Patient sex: F
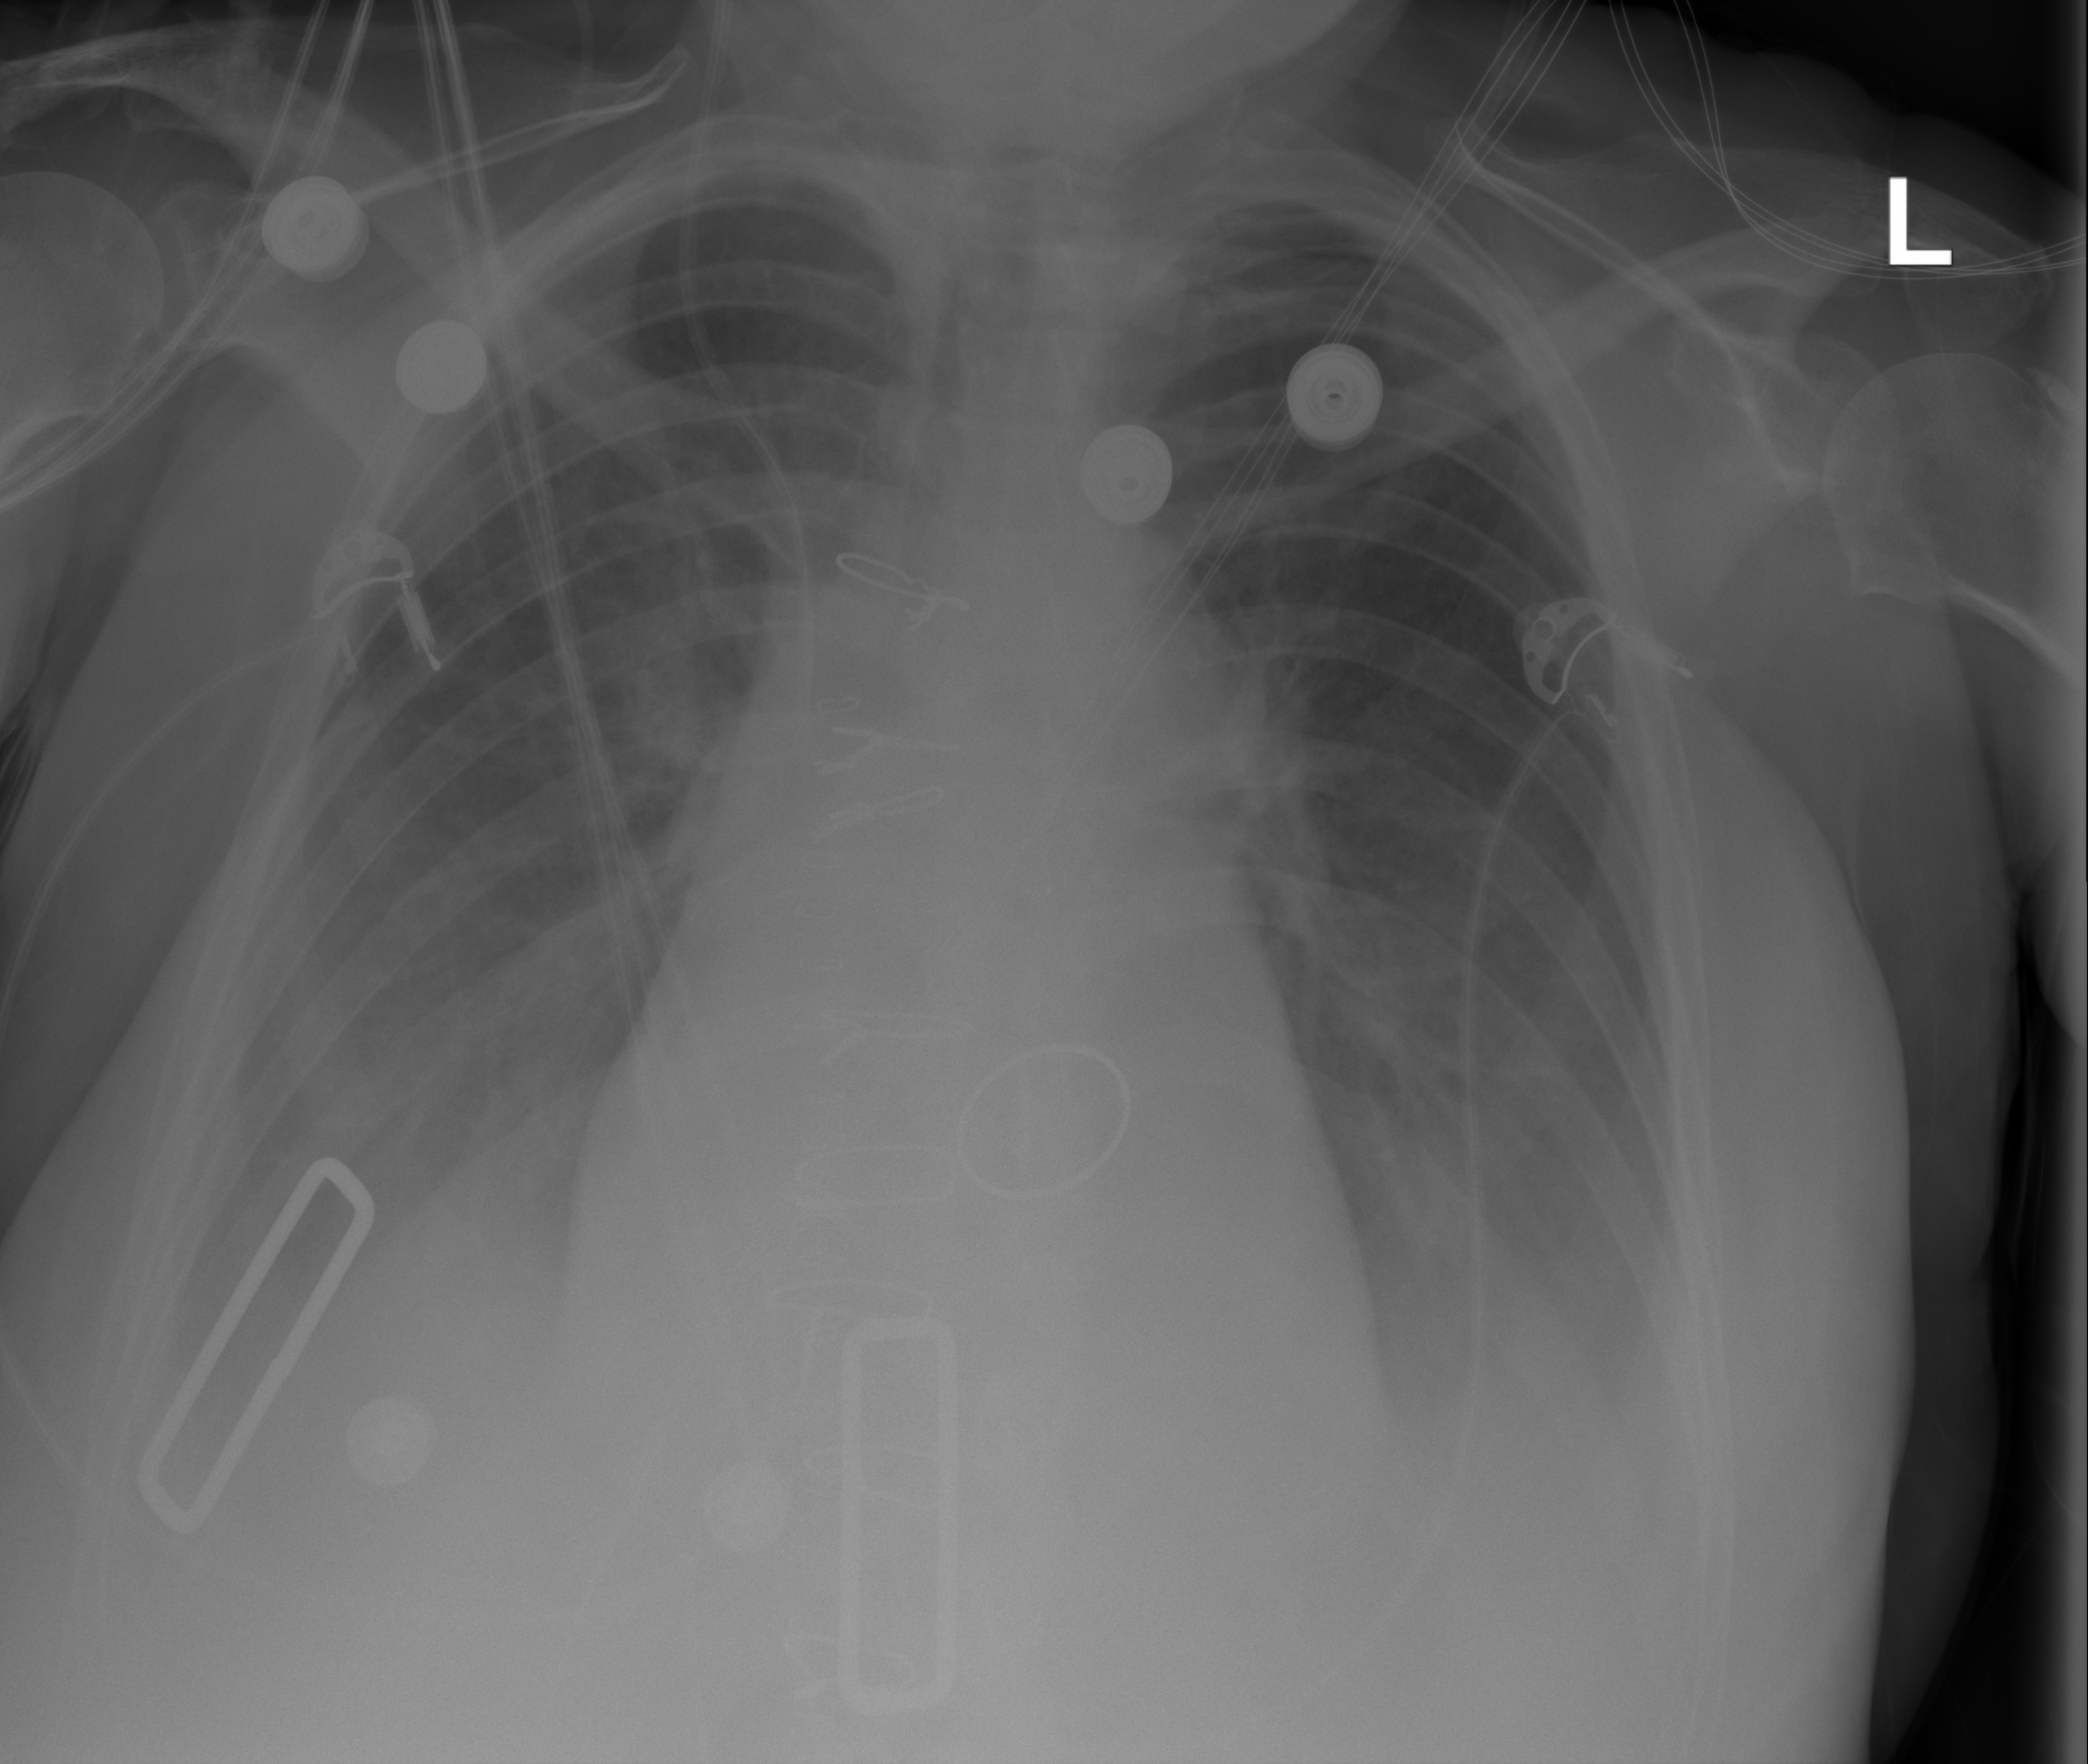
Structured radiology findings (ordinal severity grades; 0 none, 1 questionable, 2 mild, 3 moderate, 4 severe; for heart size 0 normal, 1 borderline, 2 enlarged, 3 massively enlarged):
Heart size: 2
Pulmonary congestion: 2
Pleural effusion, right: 3
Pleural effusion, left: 3
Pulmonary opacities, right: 0
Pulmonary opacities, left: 0
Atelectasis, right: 3
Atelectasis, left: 3